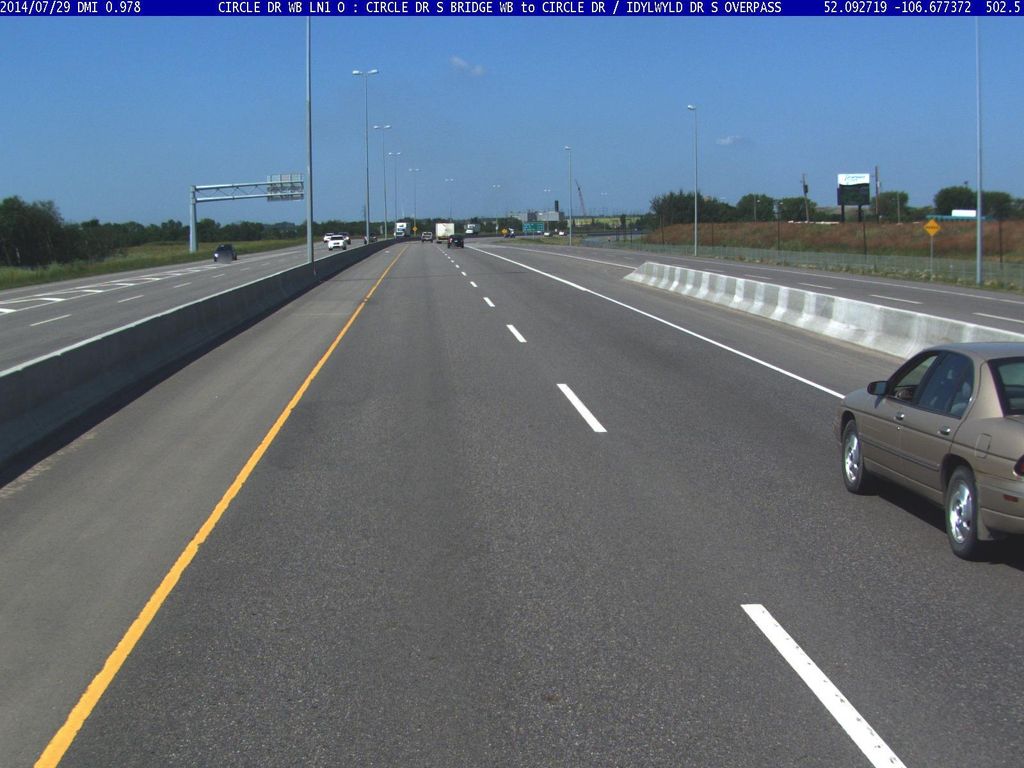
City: saskatoon